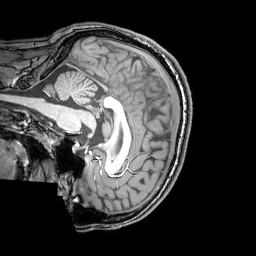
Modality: T1w
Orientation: sagittal
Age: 22
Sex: male
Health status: healthy
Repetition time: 0.081 s
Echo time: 0.037 s